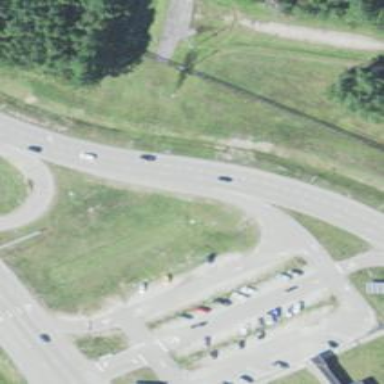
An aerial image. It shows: Trunk link highway.